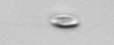
Label: pennate